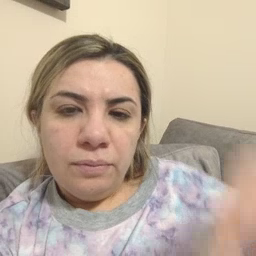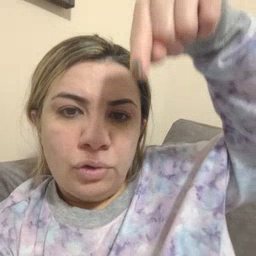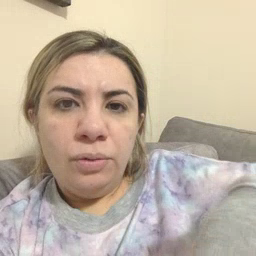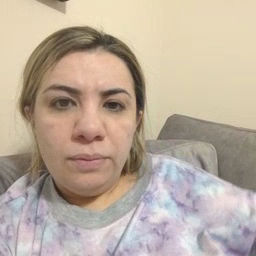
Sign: down